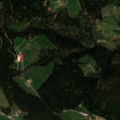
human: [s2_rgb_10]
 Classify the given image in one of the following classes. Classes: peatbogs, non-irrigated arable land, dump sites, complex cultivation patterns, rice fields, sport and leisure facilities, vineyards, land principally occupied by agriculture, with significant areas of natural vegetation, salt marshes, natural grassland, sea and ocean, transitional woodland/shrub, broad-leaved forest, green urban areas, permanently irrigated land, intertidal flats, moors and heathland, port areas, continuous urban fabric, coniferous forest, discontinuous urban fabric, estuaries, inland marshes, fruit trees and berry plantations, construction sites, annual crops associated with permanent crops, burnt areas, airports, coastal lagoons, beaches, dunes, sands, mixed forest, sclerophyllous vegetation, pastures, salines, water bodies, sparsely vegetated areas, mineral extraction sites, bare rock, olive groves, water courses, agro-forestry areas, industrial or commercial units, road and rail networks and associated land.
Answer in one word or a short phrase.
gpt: pastures, land principally occupied by agriculture, with significant areas of natural vegetation, coniferous forest, mixed forest